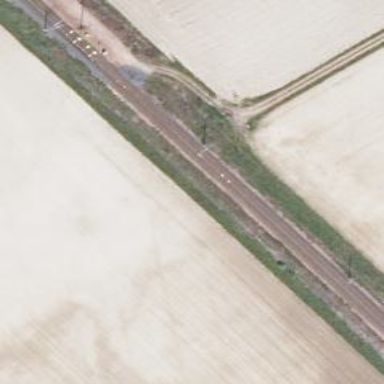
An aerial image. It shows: Railway with continuous electrified contact lines.